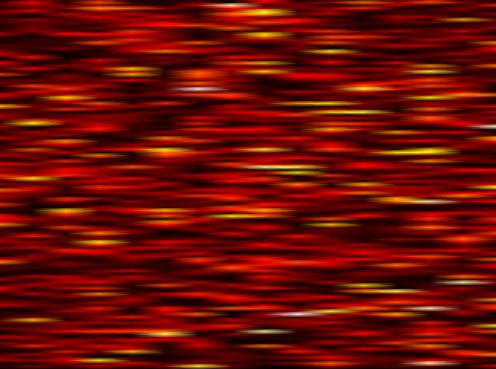
Label: FOFDM